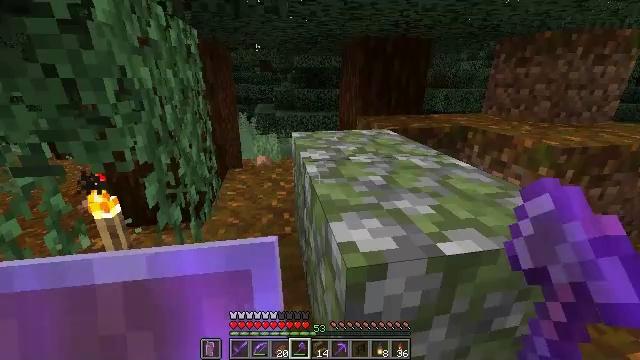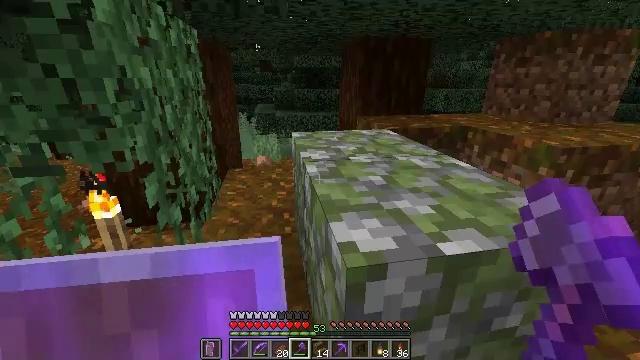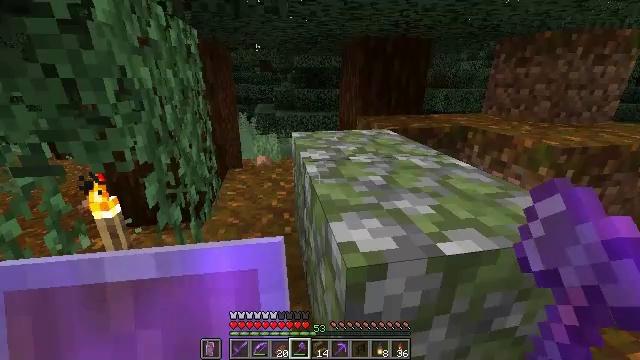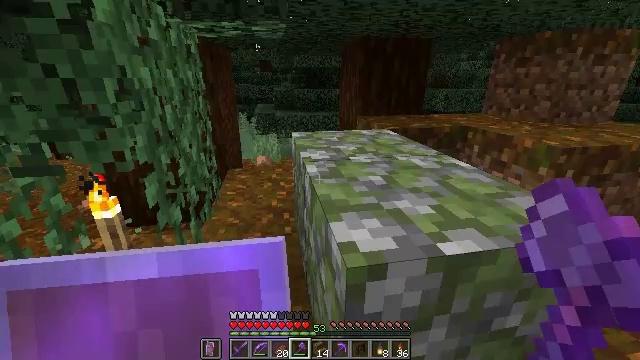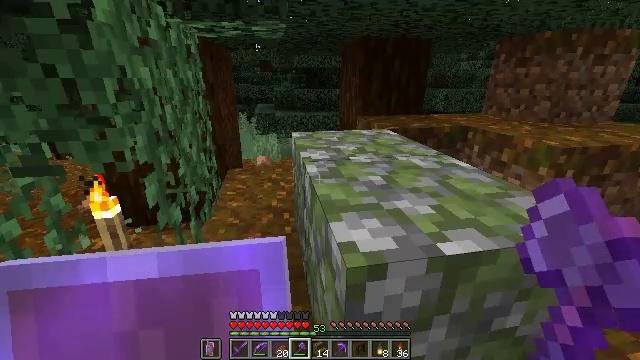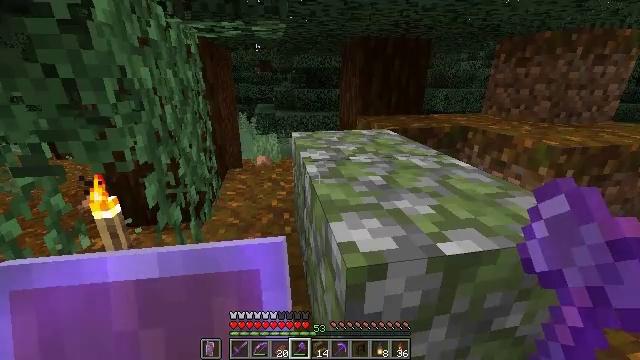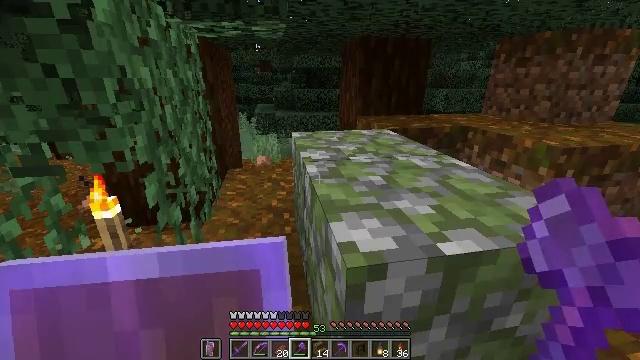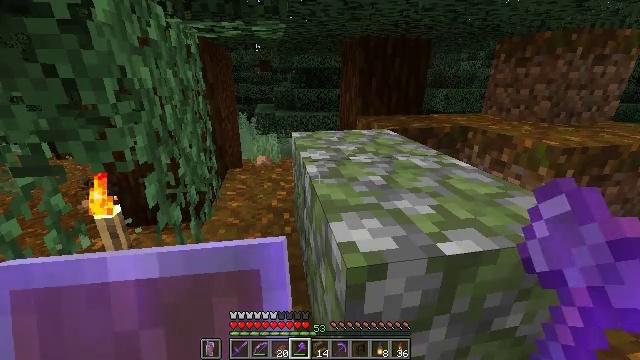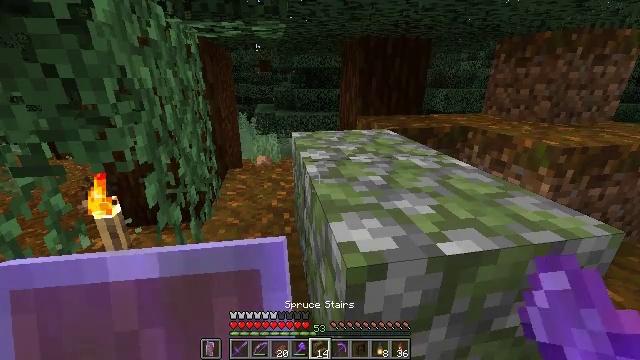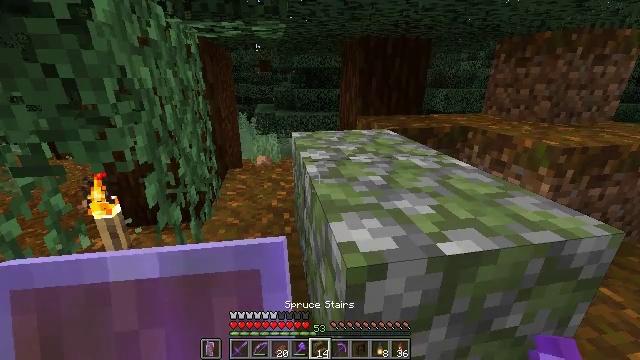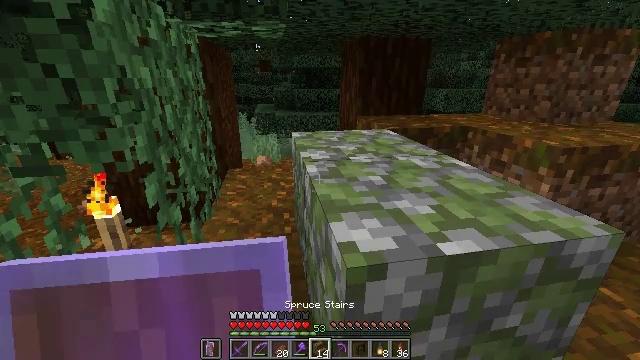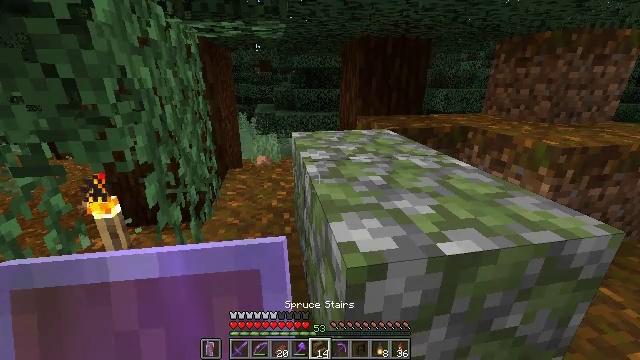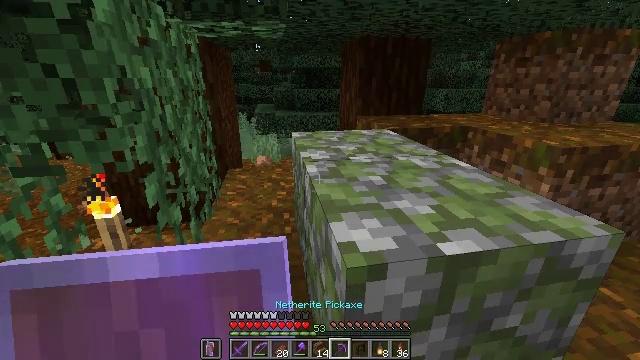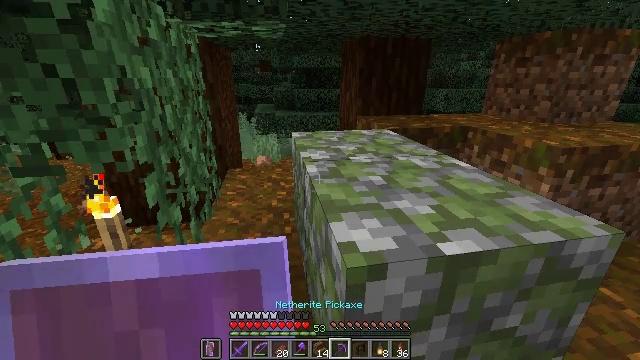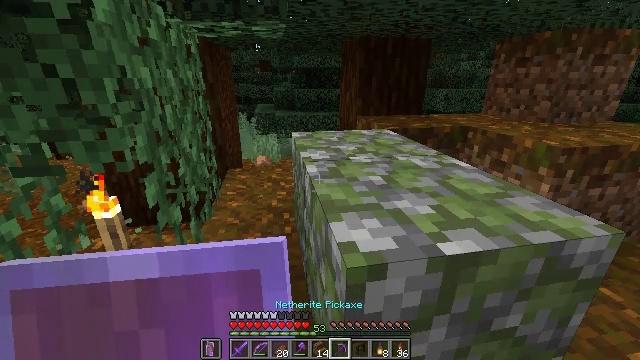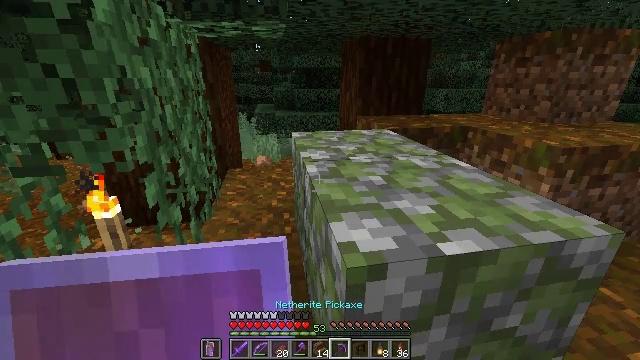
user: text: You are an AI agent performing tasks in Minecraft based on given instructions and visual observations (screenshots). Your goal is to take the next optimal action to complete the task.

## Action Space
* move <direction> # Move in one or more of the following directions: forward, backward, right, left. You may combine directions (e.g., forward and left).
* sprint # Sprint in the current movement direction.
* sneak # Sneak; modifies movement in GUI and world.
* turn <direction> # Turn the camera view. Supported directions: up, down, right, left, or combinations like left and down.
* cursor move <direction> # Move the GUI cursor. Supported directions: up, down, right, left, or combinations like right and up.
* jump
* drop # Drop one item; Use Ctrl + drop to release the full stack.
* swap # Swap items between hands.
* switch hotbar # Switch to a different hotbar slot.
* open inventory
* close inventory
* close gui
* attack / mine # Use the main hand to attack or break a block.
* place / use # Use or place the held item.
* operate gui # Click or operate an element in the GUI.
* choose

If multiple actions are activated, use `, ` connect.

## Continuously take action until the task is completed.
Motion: motion action
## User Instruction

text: Extract mossy cobblestone using a pickaxe.
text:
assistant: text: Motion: no_op
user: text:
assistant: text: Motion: no_op
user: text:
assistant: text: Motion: no_op
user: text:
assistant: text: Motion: no_op
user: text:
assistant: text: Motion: no_op
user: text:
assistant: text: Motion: no_op
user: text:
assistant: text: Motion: no_op
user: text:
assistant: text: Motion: no_op
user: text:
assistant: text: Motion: no_op
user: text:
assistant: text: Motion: no_op
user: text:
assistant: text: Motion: no_op
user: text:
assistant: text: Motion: no_op
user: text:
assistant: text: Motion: no_op
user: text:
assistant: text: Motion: no_op
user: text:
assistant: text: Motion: no_op
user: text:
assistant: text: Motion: no_op
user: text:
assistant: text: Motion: no_op
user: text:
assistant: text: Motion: no_op
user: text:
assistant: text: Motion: no_op
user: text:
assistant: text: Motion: no_op
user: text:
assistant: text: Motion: no_op
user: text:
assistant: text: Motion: no_op
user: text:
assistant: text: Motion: no_op
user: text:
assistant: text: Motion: no_op
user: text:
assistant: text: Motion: no_op
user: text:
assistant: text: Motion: no_op
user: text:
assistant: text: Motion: no_op
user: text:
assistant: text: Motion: turn right and down
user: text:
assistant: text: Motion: turn right and down
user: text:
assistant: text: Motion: turn right and down